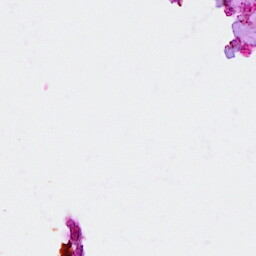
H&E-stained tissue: Breast